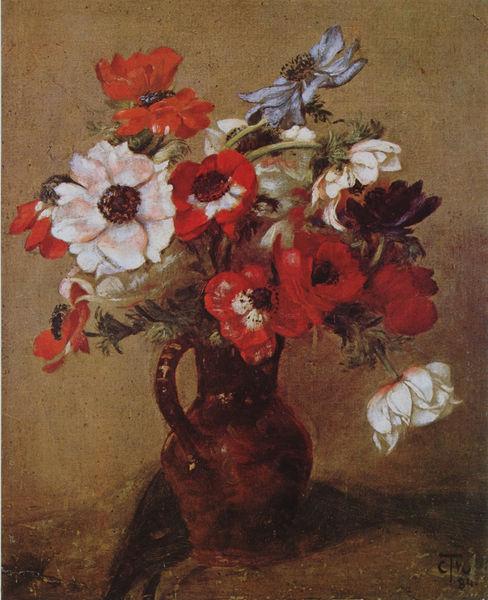
Titel: Anemonen in einer Tonvase
Künstler: Cella Thoma
Standort: Karlsruhe
Institution: Staatliche Kunsthalle
Schlagwörter: blau, blätter, dunkel, gemälde, schatten, weiß, grün, ocker, blume, blumen, braun, bunt, frankreich, grau, hell, hintergrund, köpfe, licht, schwarz, tisch, blüte, blüten, rot, tuch, beige, wand, holland, niederlande, signatur, tischtuch, öl, decke, pflanze, pflanzen, rosa, genre, henkel, kanne, keramik, krug, stilleben, stillleben, ton, vase, hellblau, blumenvase, lila, violett, ölgemälde, blue, oil, red, white, black, green, painting, table, wall, dekor, flowers, picture, pink, strauss, brown, plant, pot, stil, blumenstrauss, stiel, griff, unterschrift, untergrund, mohn, stengel, mohnblumen, initialen, monogramm, buchstaben, stempel, stängel, verwelkt, flower, blütenblatt, struktur, ear, nature, orange, water, reflektion, grass, light, blumenstilleben, color, purple, shadow, fabric, realism, french, hänkel, glasiert, glasur, bouquet, lasur, tonkrug, violet, feldblumen, roses, still life, olivgrün, leaves, henkelvase, art, signature, gesprenkelt, straffur, mark, anemonen, stilbild, ceramic, floral, rose, mug, margeriten, beautiful, leaf, dutch, blumenköpfe, bätter, monogram, moonblumen, mugg, pollen, staubgefässe, whirew, refelktion, organge, pottery, still, jug, pitcher, standing, light blue, arrangement, stem, blossom, claude monet, stillife, maroon, poppies, center, vasengriff, still lige, 18th century, 5, poppy, flora, still nature, peonie, jar, 19th, century, anemone, flower painting, realims, representational, duthc, centre, whote, 2, petal, petals, 84, 3, seed, 1, 4, stems, stamens, stamen, powder blue, peonies, handle, portrais, 94, potery, bouqet, bes, bees, ctc, buket, nature mort, anomenen, ct, hardly any leaves, yelklow, ywlloe, drooping, water pitcher, anemones, sepals, umber, papavero, blueflower, standouts